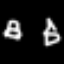
Label: chair